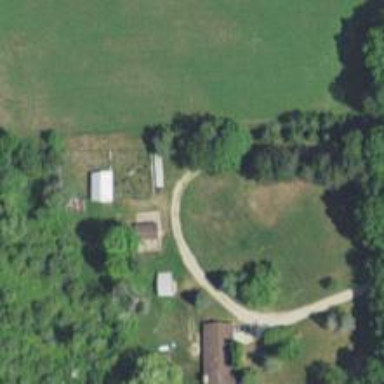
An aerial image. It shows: Driveway leading to service road.